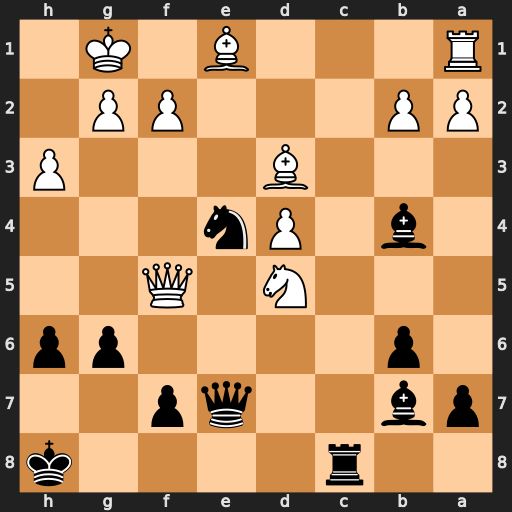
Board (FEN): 2r4k/pb2qp2/1p4pp/3N1Q2/1b1Pn3/3B3P/PP3PP1/R3B1K1
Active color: b
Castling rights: -
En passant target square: -
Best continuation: gxf5 Nxe7 Bxe7